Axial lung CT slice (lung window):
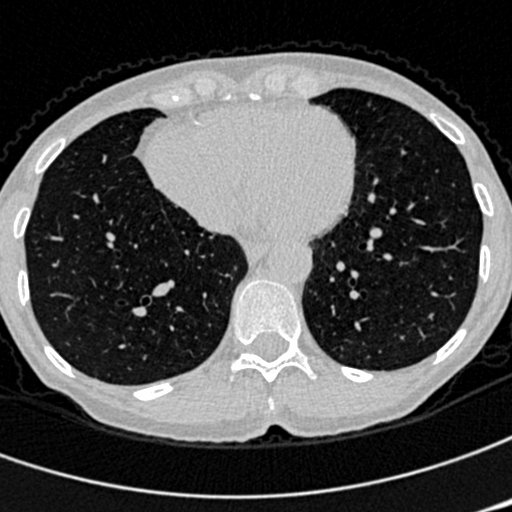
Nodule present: no